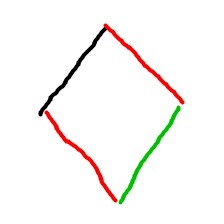
Shape: rhombus